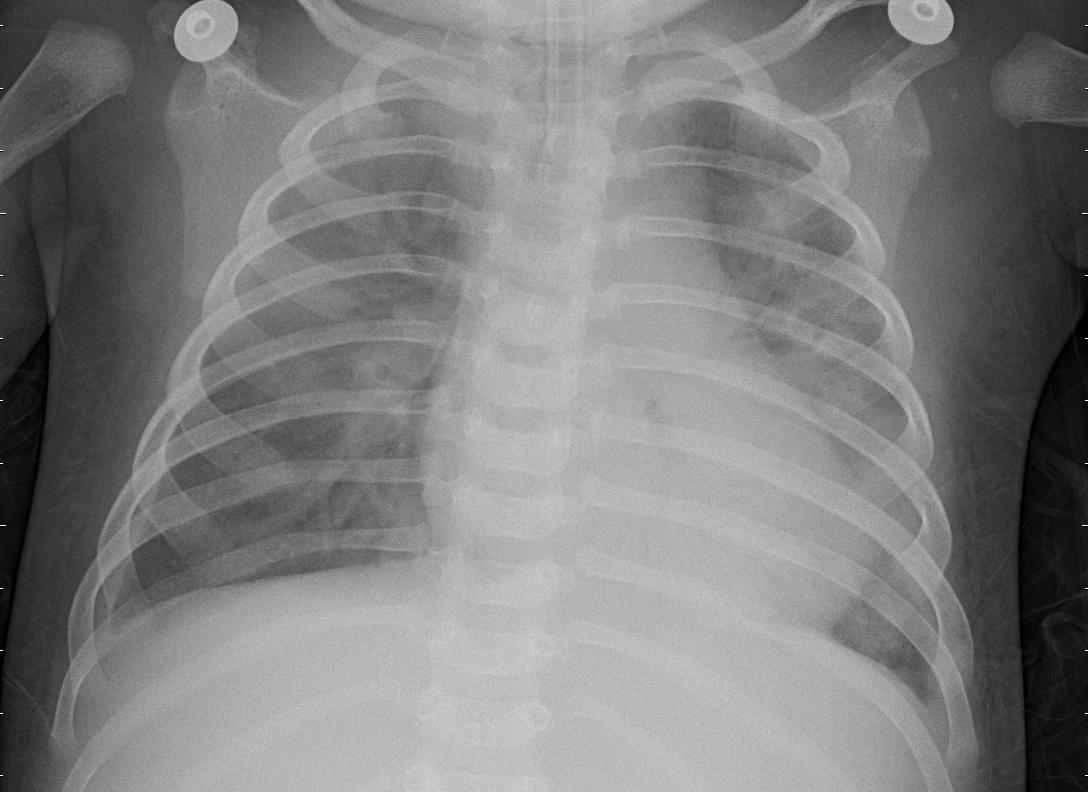
Diagnosis: PNEUMONIA